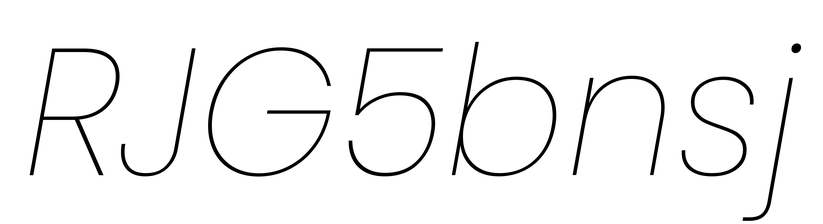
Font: Poppins-ThinItalic